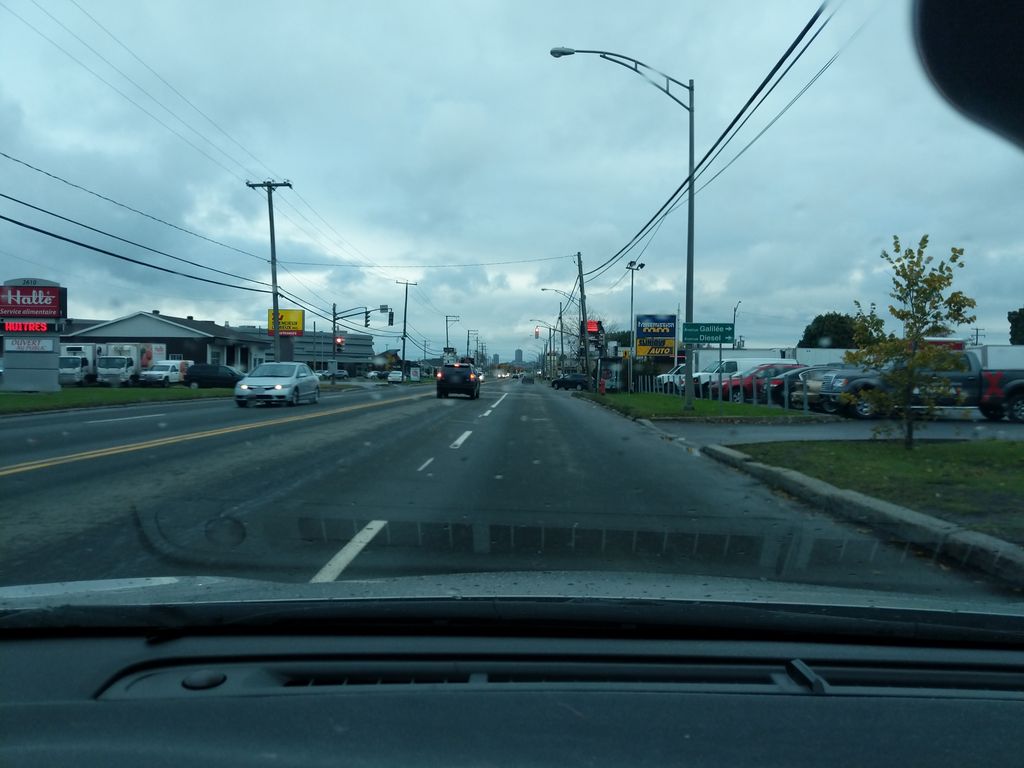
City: quebec_city